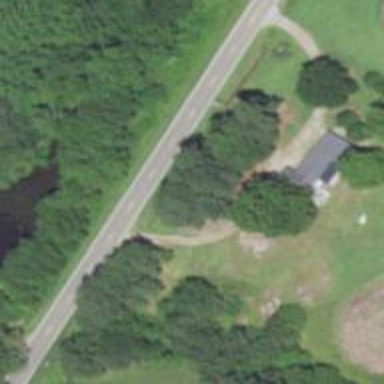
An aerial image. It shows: Driveway leading to service road.